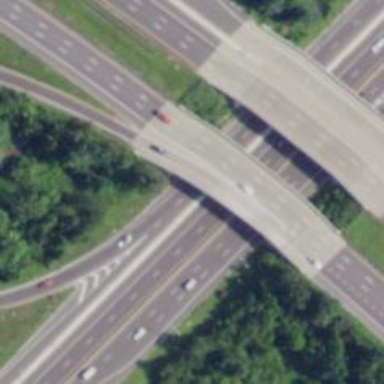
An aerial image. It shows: Urban freeway/expressway classified as trunk highway.